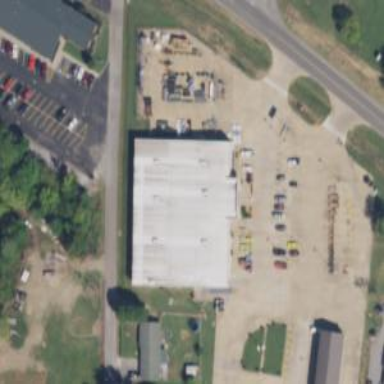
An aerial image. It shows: Retail building that serves as country store.